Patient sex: M
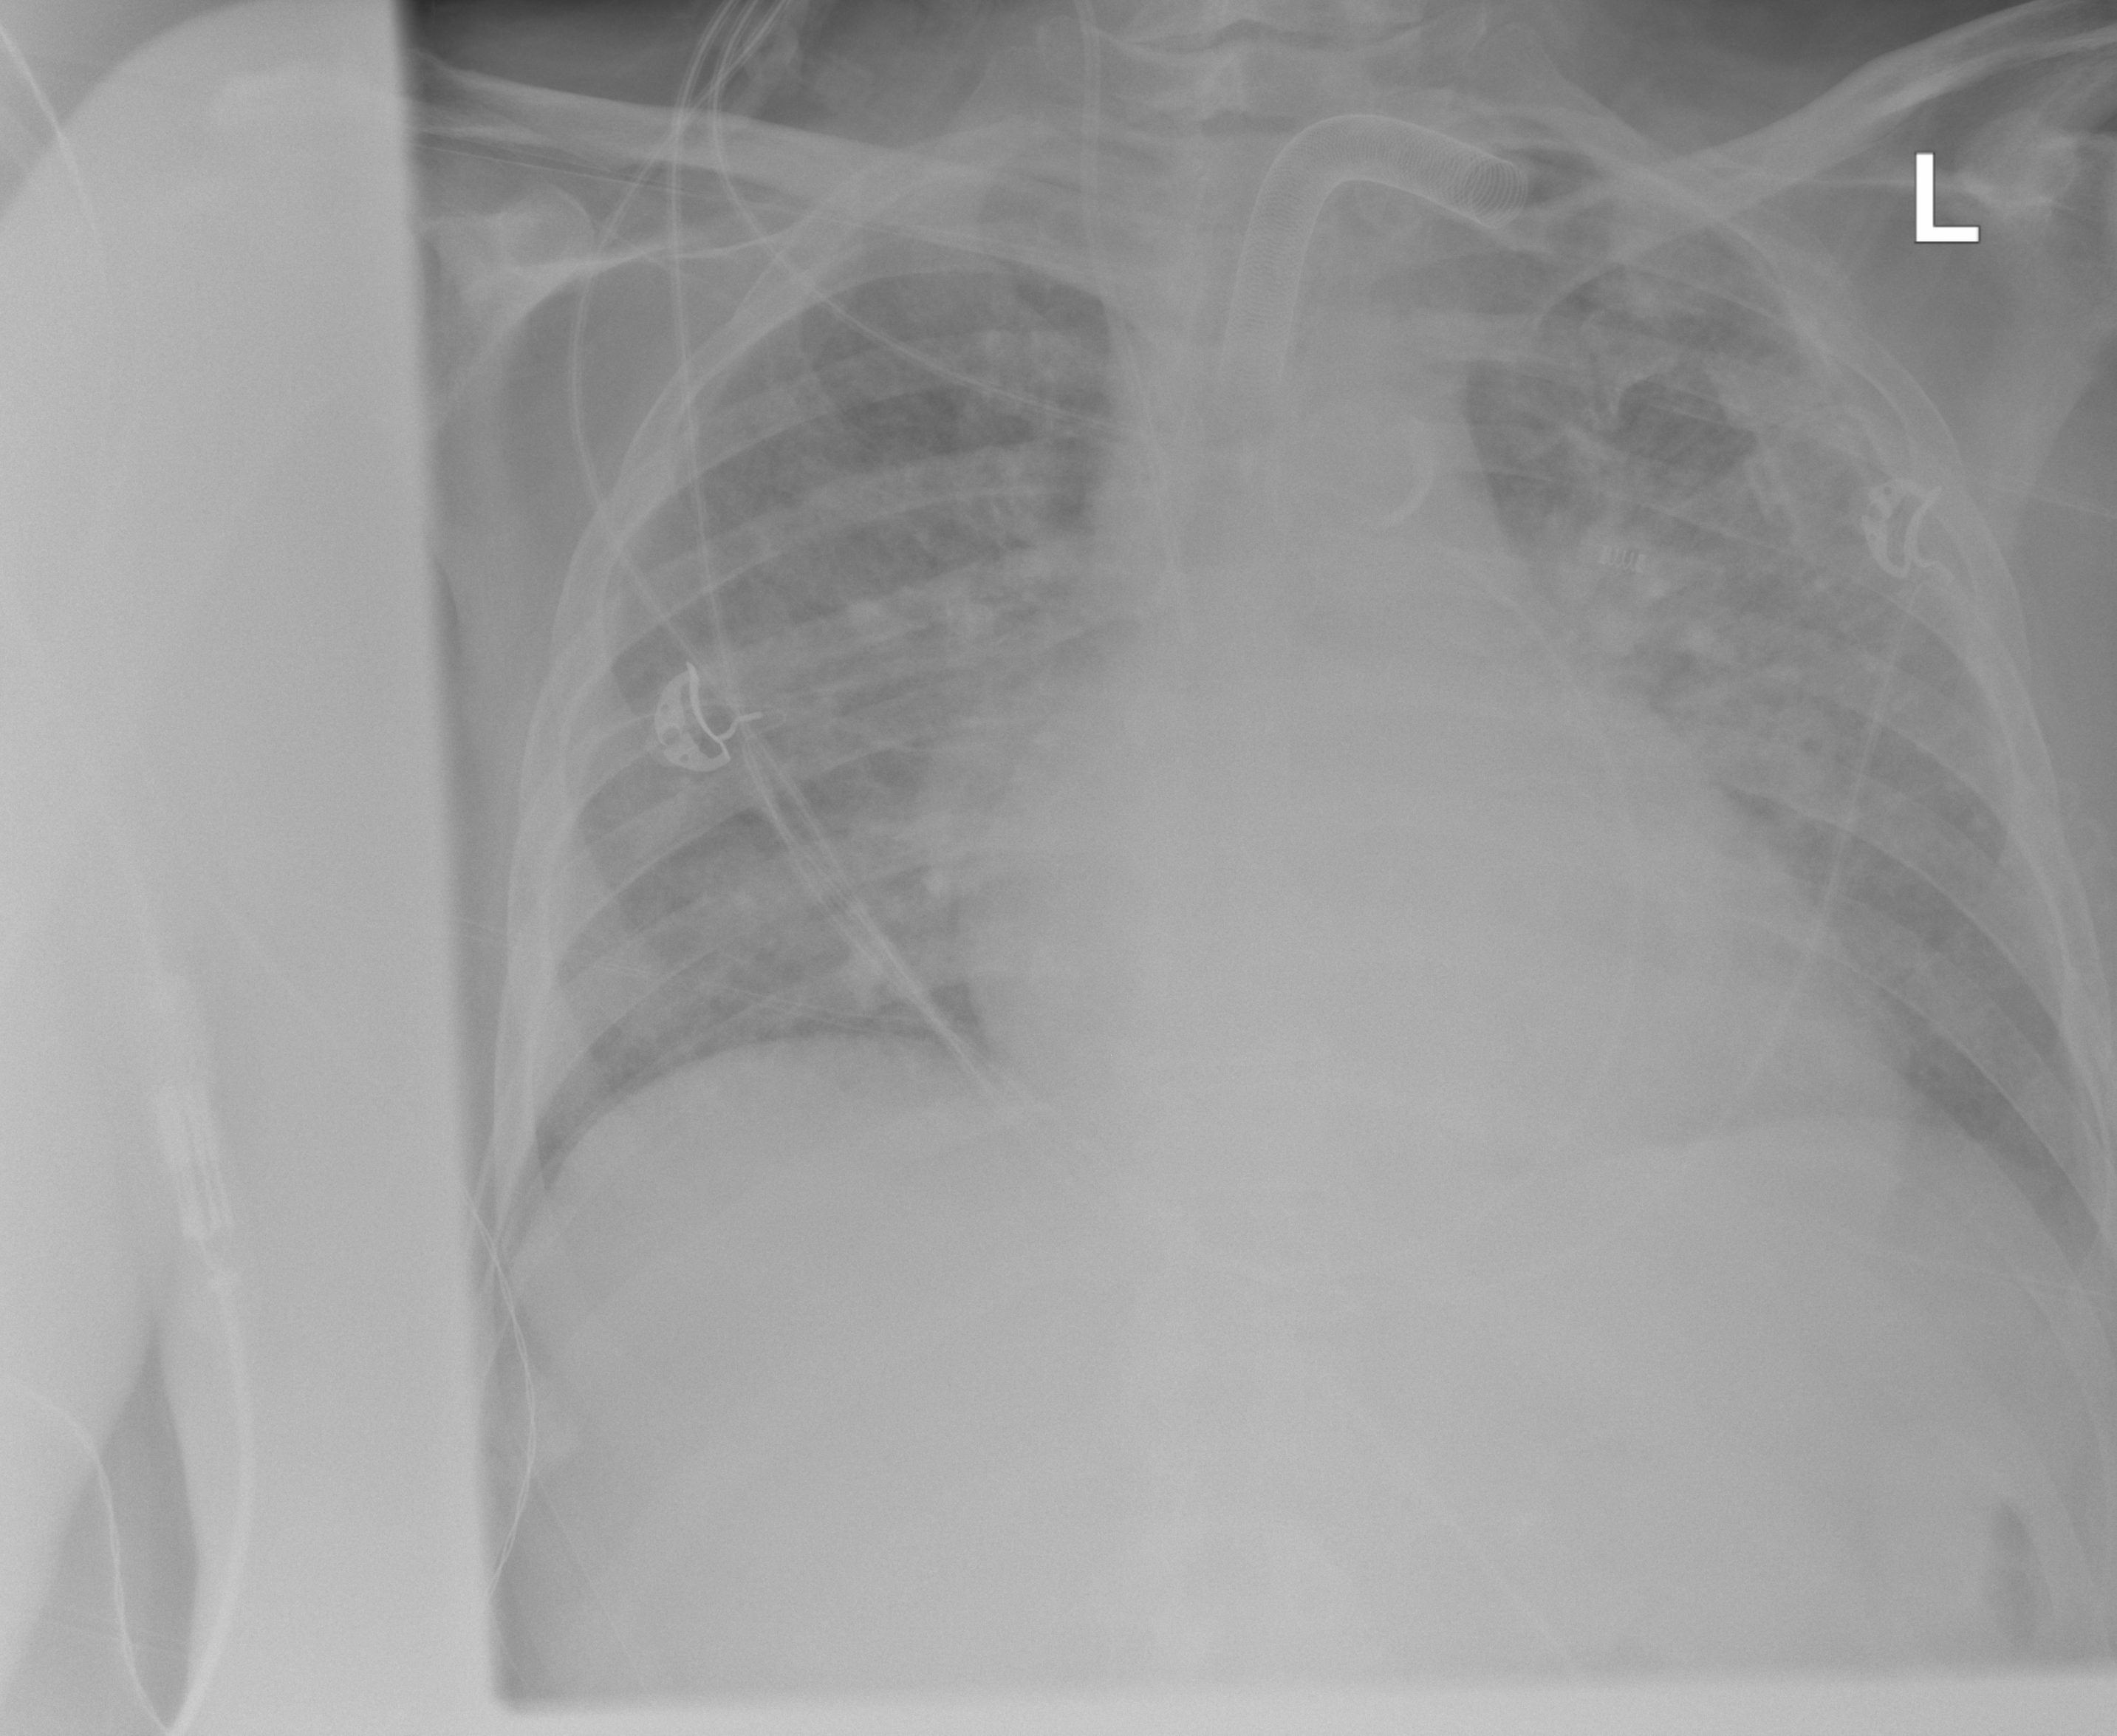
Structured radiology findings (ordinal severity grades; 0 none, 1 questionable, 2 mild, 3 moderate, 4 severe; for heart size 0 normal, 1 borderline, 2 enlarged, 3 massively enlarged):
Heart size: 2
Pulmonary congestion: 2
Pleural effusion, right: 0
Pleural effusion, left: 0
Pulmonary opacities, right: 2
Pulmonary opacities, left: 2
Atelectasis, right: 0
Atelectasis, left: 0